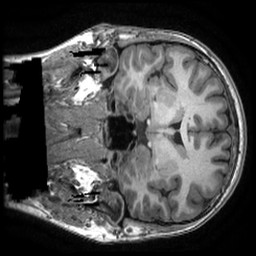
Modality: T1w
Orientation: coronal
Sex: male
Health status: healthy
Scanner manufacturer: ge